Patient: sex F, age 35
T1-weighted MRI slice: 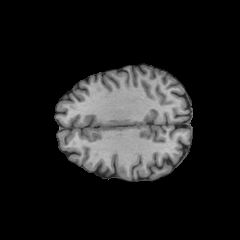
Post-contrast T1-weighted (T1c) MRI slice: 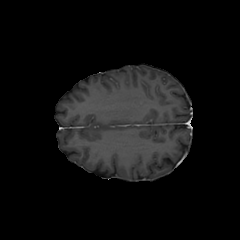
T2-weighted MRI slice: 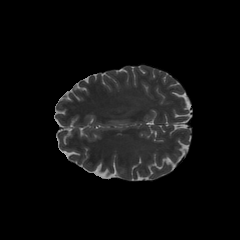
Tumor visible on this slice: no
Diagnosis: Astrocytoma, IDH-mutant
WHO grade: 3